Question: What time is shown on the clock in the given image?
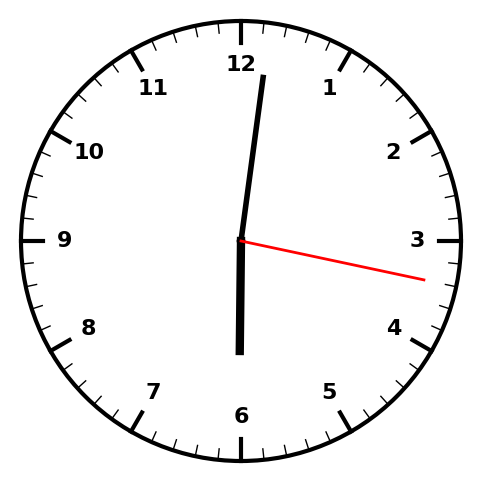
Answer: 06:01:17